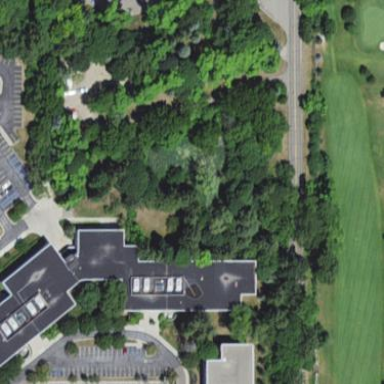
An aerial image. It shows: Office building.